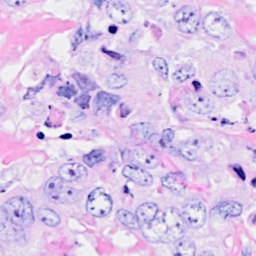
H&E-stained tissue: Breast